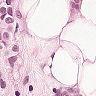
Metastatic tissue present: yes